函数$y=\dfrac{1}{|x-1|}$的图像与函数$y=2|\sin \pi x|(-2\leq x\leq 4)$的图像所有交点的横坐标之和等于（）\\
\noindent A．$8$ \qquad B．$10$ \qquad C．$12$ \qquad D．$14$
【解答】
\noindent 【答案】C\\
\noindent 【分析】由题意可得，两个函数有公共对称轴$x=1$，分别做出两个函数图像，结合图像即可得到结果\\
\noindent 【详解】\\

\noindent 函数$y=\dfrac{1}{|x-1|}$的图像与函数$y=2|\sin \pi x|$的图像有公共对称轴$x=1$，分别做出两个函数的图像如图所示，\\
\noindent 由图像可知，两个函数共有12个交点，且关于直线$x=1$对称，则所有交点的横坐标之和为$6\times 2=12$.\\
\noindent 故选：C
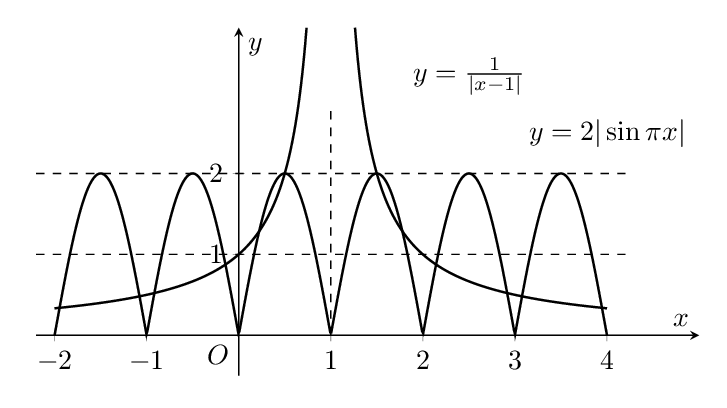